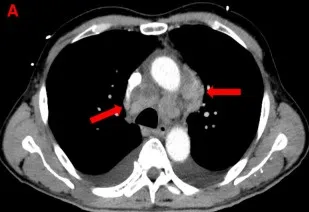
Thoracic CT-scan showing mediastinal lymphadenopathies (red arrows) and the left atrial mass (yellow stars) in axial view.
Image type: radiology (ct)